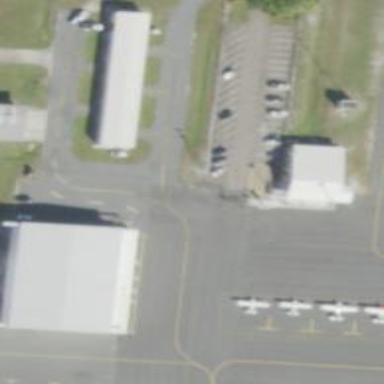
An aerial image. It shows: Image of taxiway at airport.